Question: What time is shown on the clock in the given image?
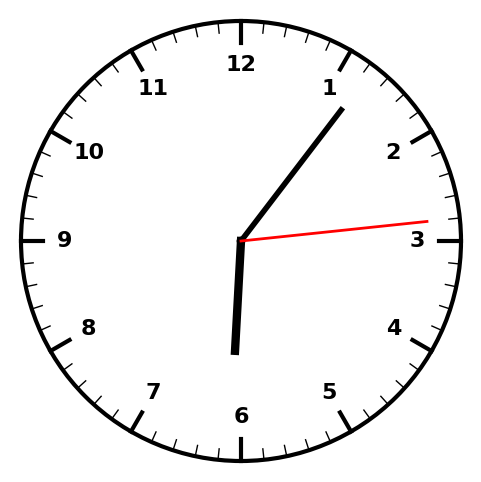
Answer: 06:06:14